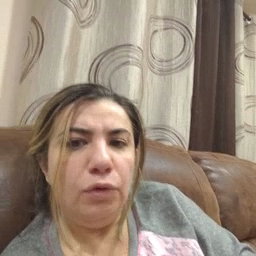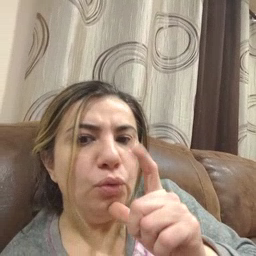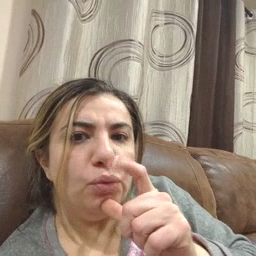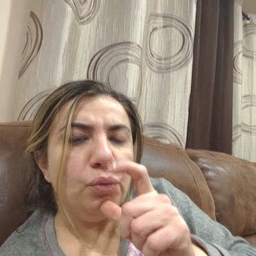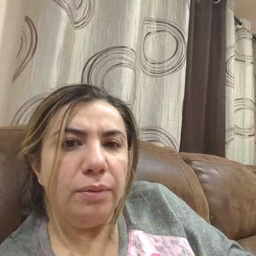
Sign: who